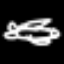
Label: airplane